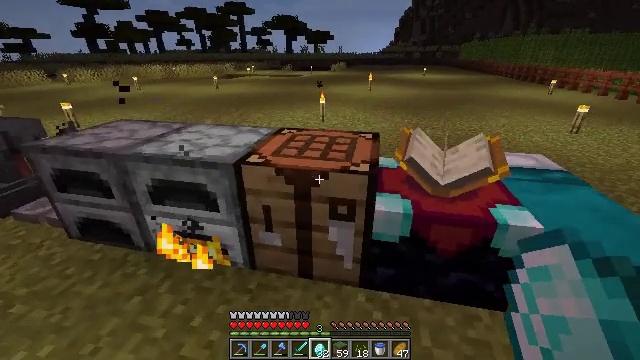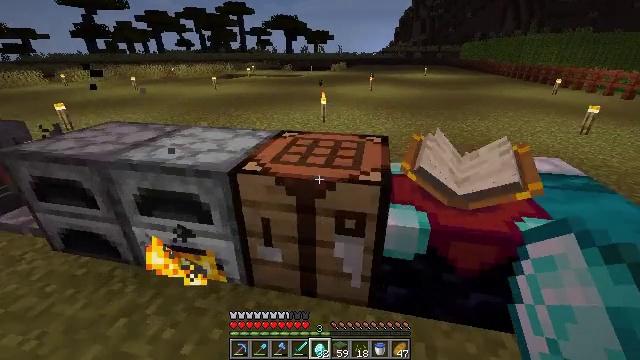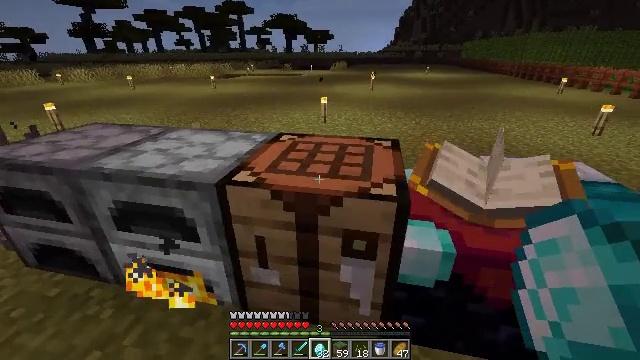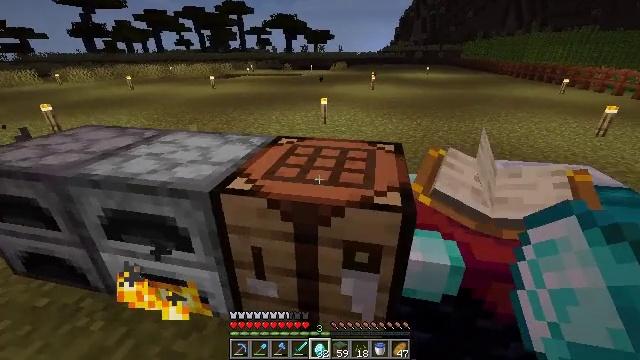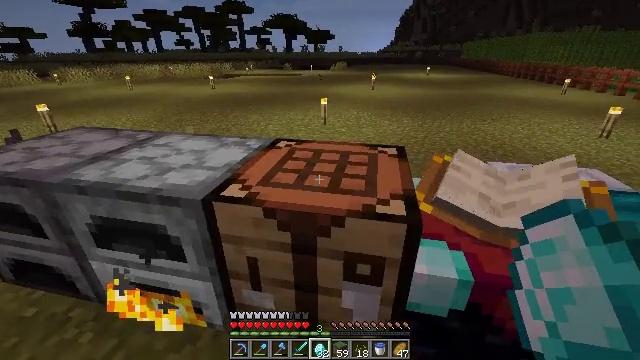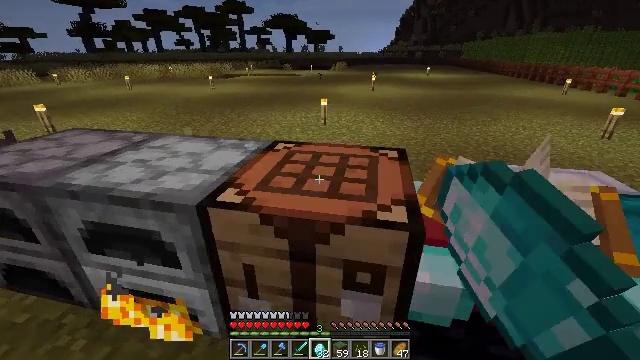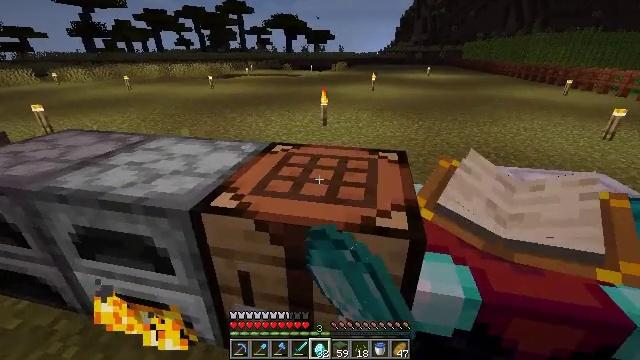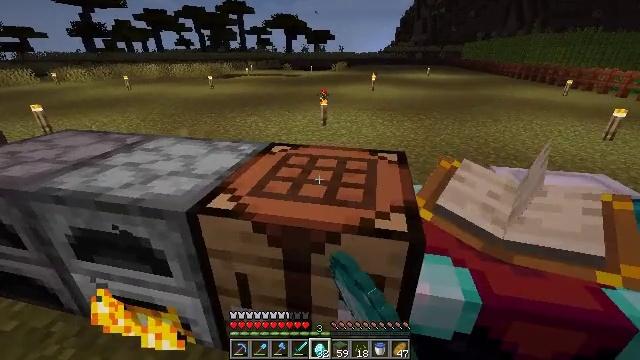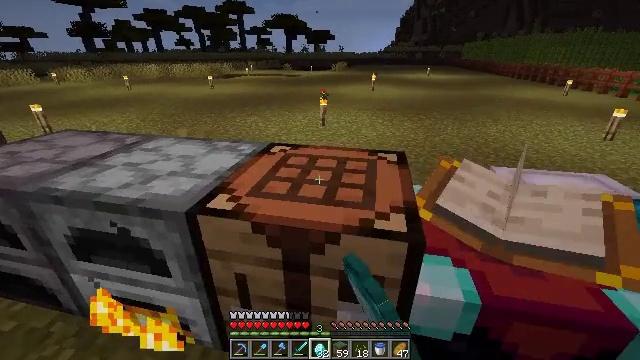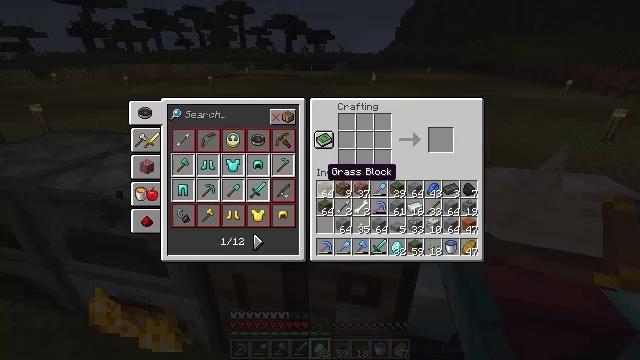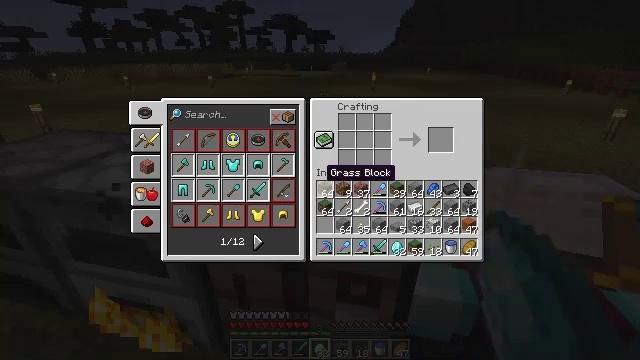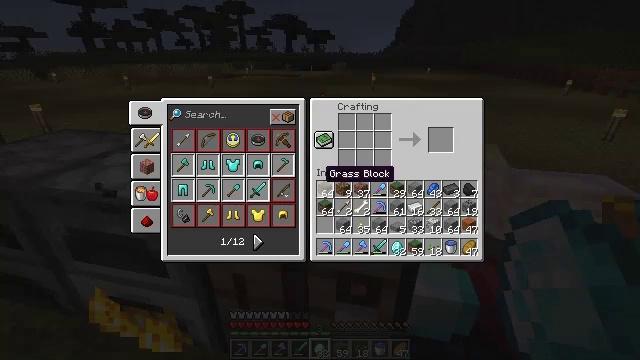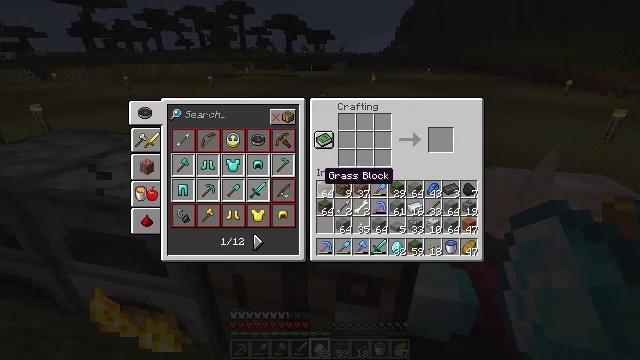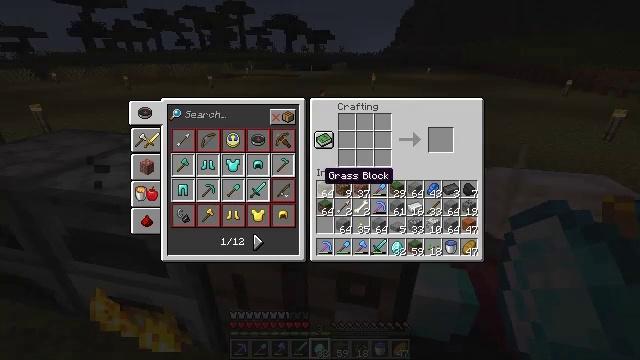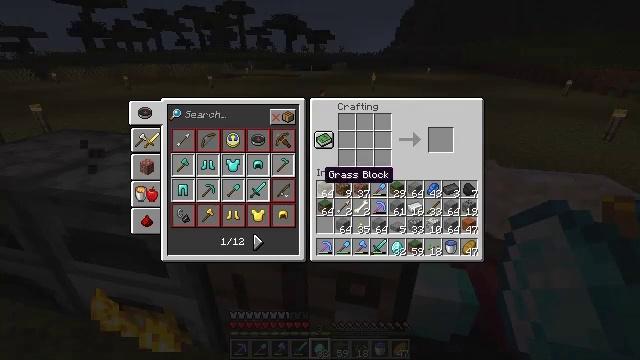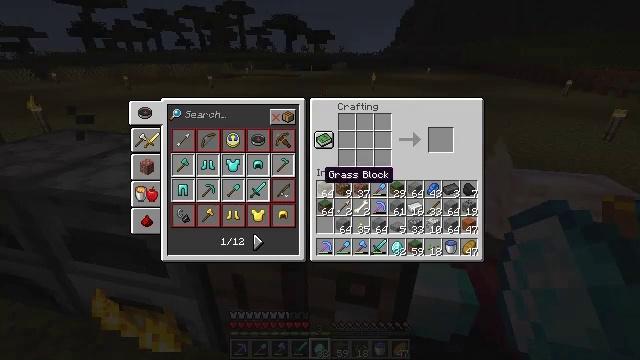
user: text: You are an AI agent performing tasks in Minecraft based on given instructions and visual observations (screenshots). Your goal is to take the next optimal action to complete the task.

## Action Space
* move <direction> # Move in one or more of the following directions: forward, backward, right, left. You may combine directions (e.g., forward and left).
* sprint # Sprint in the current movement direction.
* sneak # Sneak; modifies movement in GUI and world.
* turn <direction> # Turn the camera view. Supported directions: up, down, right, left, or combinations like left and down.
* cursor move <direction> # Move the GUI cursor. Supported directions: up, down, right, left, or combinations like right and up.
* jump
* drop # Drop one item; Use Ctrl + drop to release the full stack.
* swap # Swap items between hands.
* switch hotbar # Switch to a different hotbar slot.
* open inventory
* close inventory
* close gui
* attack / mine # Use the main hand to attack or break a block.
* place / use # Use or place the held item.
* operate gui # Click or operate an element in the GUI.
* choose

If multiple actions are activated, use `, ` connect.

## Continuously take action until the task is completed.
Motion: motion action
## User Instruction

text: Remove a grass block from the inventory.
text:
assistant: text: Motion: move forward
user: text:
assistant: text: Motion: move forward
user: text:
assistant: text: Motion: no_op
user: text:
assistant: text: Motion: use / place
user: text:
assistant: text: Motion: use / place
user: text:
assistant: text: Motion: use / place
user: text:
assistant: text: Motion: no_op
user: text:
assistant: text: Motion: no_op
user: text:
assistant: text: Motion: open gui
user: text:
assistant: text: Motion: no_op
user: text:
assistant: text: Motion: no_op
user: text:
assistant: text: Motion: no_op
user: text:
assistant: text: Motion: no_op
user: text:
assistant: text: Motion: no_op
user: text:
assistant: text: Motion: no_op
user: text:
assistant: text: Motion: no_op
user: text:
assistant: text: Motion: no_op
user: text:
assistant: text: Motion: no_op
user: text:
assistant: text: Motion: cursor move right and up
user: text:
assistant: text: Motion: cursor move up
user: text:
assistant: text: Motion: cursor move up
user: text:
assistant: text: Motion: cursor move right and up
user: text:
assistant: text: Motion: cursor move right
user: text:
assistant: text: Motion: cursor move right
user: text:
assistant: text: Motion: cursor move right
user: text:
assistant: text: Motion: cursor move right
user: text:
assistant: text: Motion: no_op
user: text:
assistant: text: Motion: no_op
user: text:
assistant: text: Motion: no_op
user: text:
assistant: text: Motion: no_op